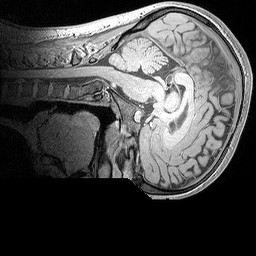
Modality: MP2RAGE
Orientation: sagittal
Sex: female
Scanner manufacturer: siemens
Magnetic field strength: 3 T
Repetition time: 5 s
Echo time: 0.00292 s